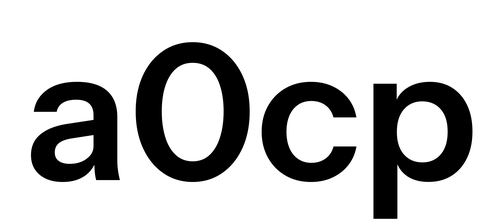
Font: InstrumentSans_SemiBold